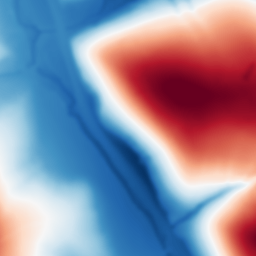
Category: multiscale
Decomposition family: dog_multiscale
Decomposition parameters: sigma_ratio: 2
n_scales: 6
base_sigma: 2
Upsampling method: cubic_catmull_rom
Upsampling parameters: scale: 8
Upsampling scale: 8